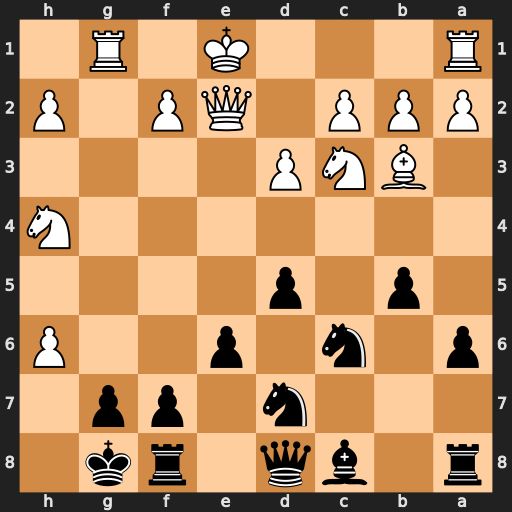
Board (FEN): r1bq1rk1/3n1pp1/p1n1p2P/1p1p4/7N/1BNP4/PPP1QP1P/R3K1R1
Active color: b
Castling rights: Q
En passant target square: -
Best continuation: Qxh4